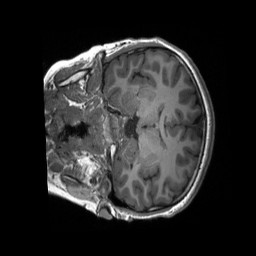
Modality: T1w
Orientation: coronal
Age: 13
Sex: male
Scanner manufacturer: siemens
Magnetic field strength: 3 T
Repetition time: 2.3 s
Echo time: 0.00232 s